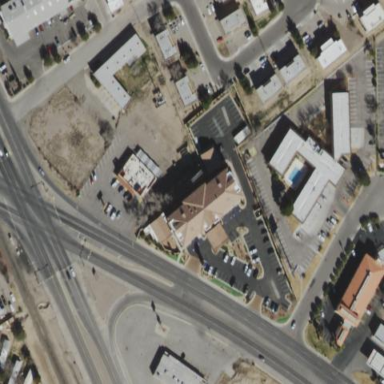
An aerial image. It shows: Hotel building.